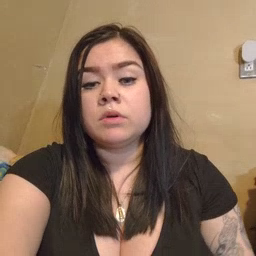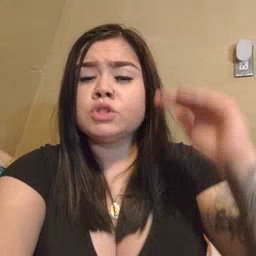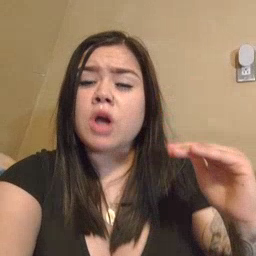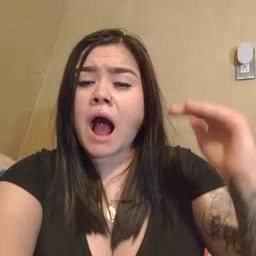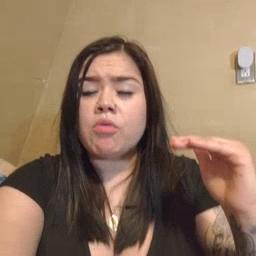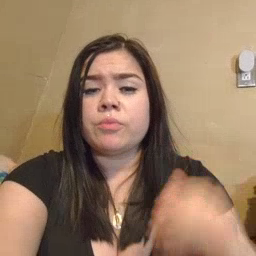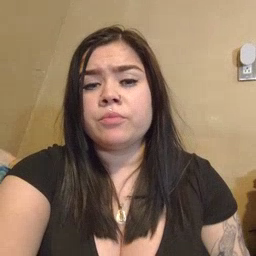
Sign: child